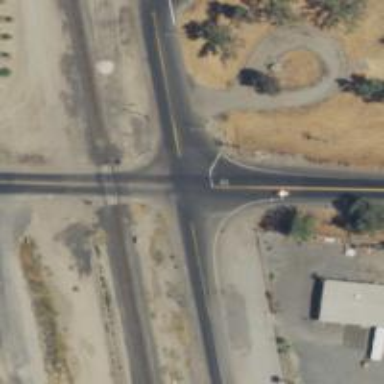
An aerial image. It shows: Stop road.